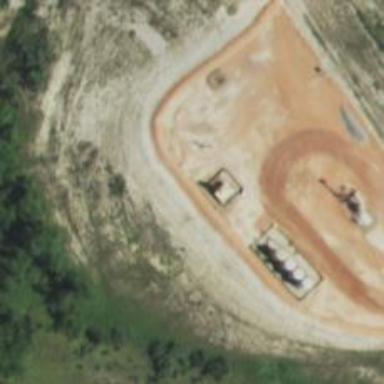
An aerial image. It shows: Storage tank that is man-made.